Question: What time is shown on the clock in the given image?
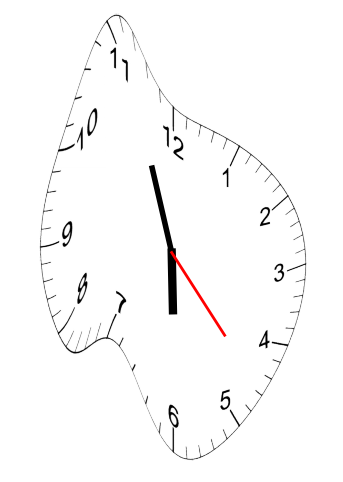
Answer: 05:56:23